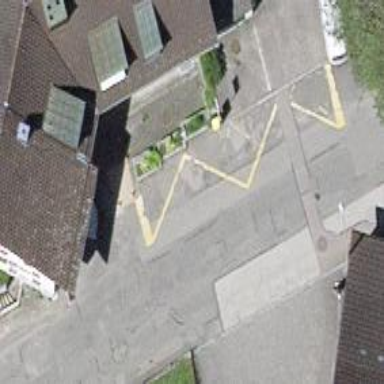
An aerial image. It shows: Bus stop with platform for public transport.